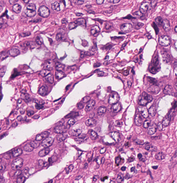
Tumor epithelial tissue: yes
Tumor-associated stroma tissue: yes
Normal tissue: no